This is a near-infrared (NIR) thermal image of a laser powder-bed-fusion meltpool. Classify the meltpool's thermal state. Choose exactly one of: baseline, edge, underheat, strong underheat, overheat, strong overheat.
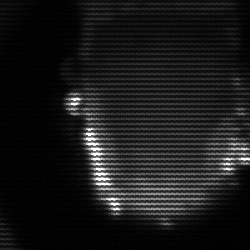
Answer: baseline